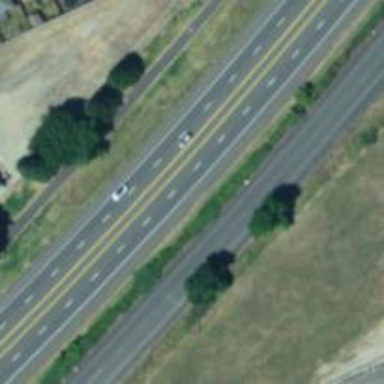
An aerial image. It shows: Expressway with asphalt surface classified as trunk highway.